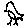
Label: bird